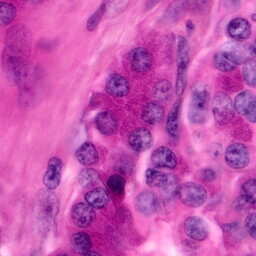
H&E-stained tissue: Pancreatic